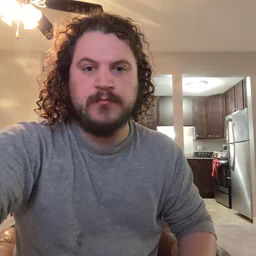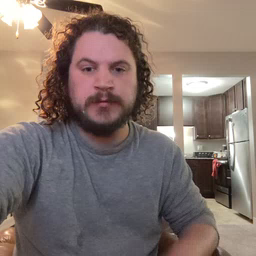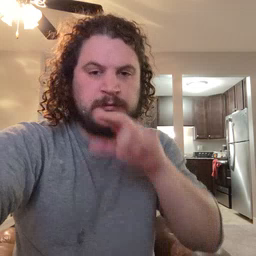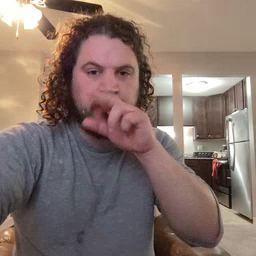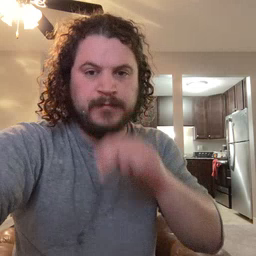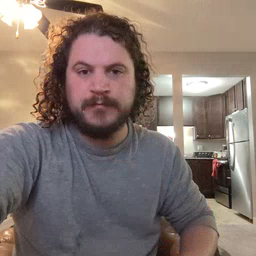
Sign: duck